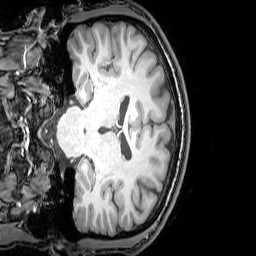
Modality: T1w
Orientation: coronal
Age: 21
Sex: male
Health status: healthy
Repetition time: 0.081 s
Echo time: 0.037 s